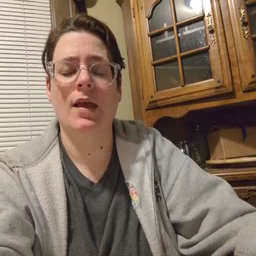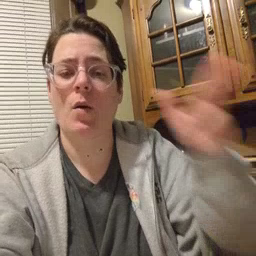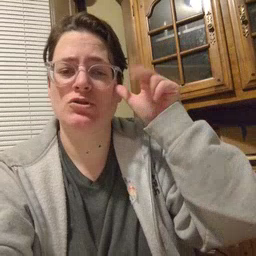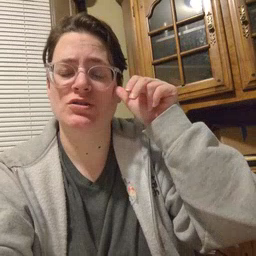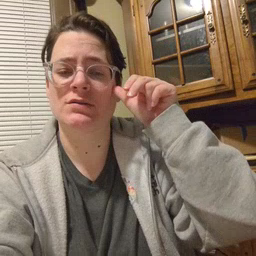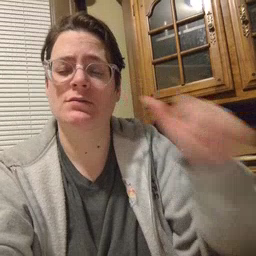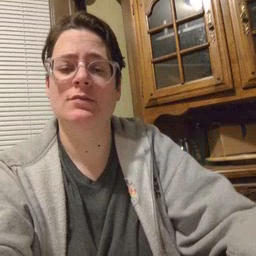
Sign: horse